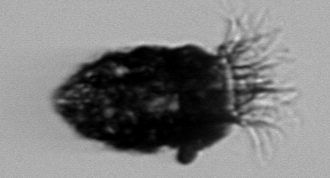
Label: Stenosemella_pacifica